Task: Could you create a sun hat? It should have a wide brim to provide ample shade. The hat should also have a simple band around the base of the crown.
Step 113:
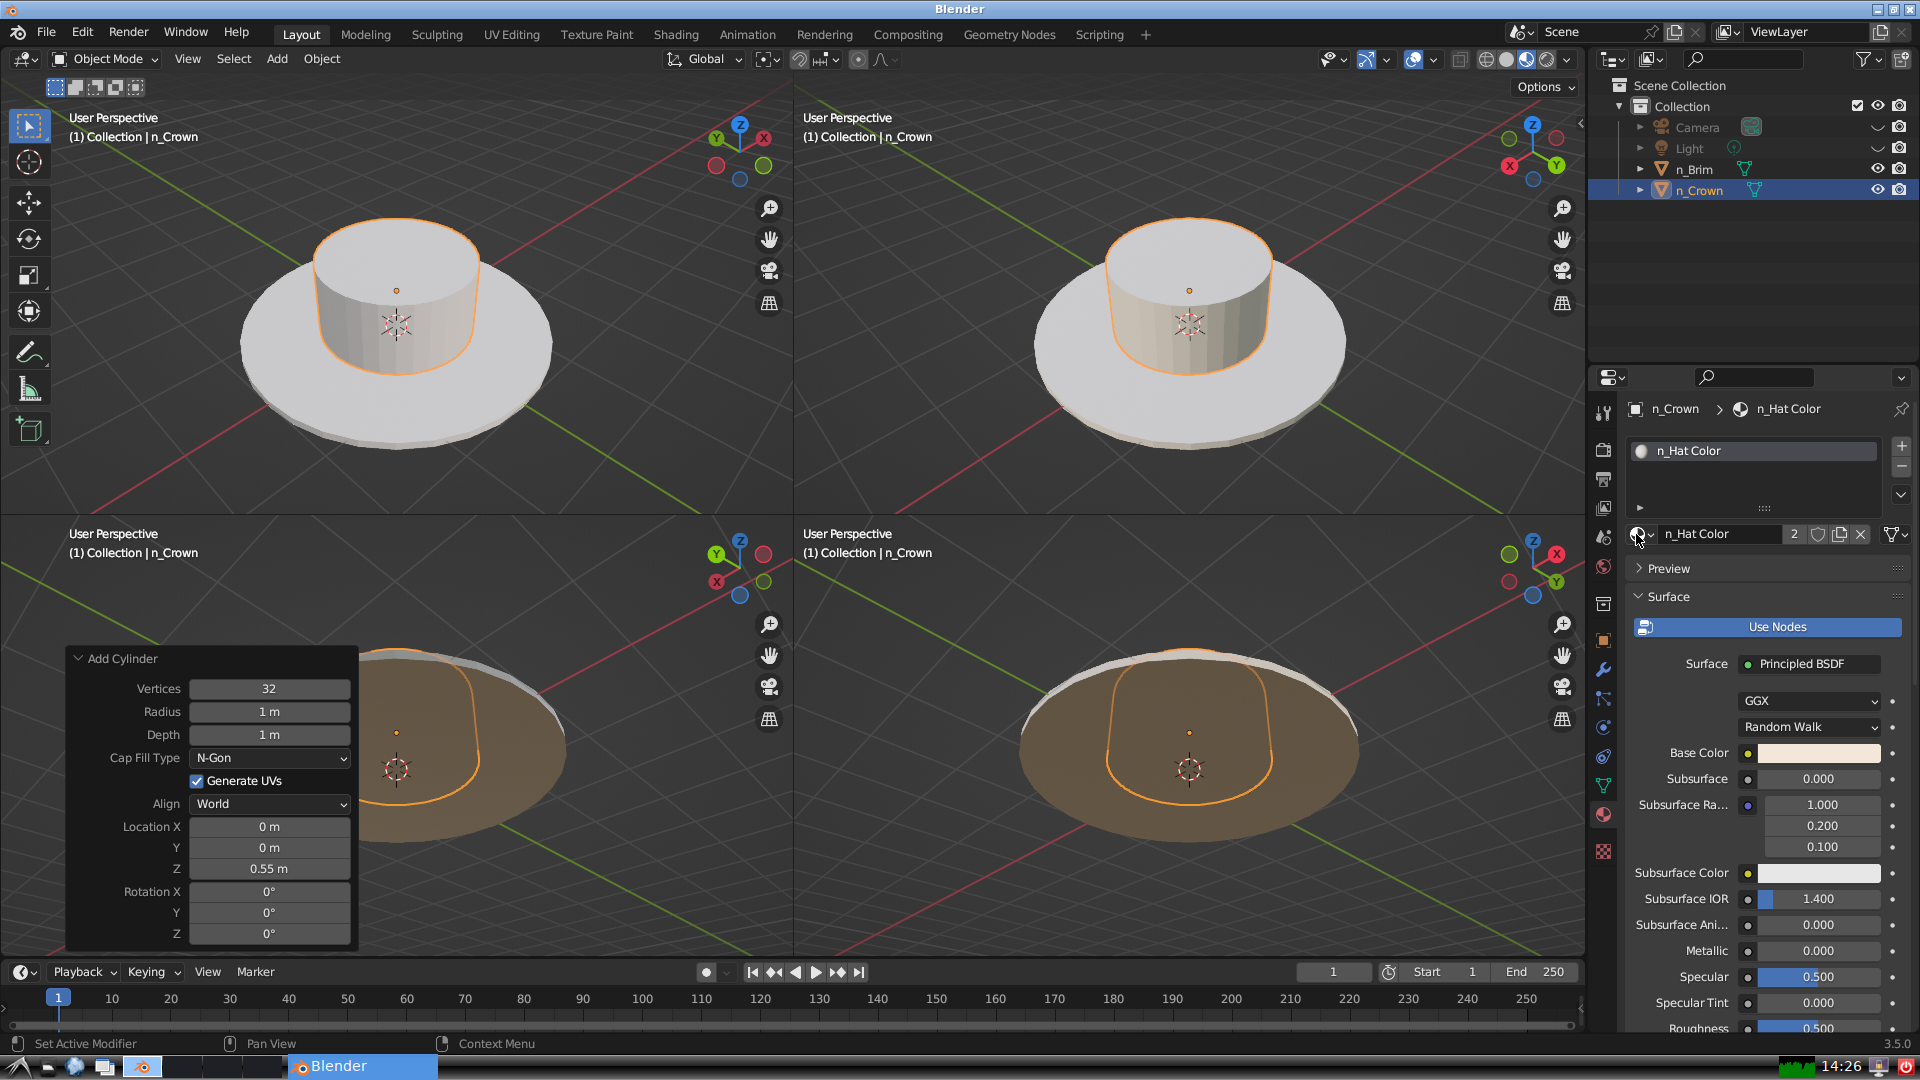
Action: {"mouse_move": [278, 58]}